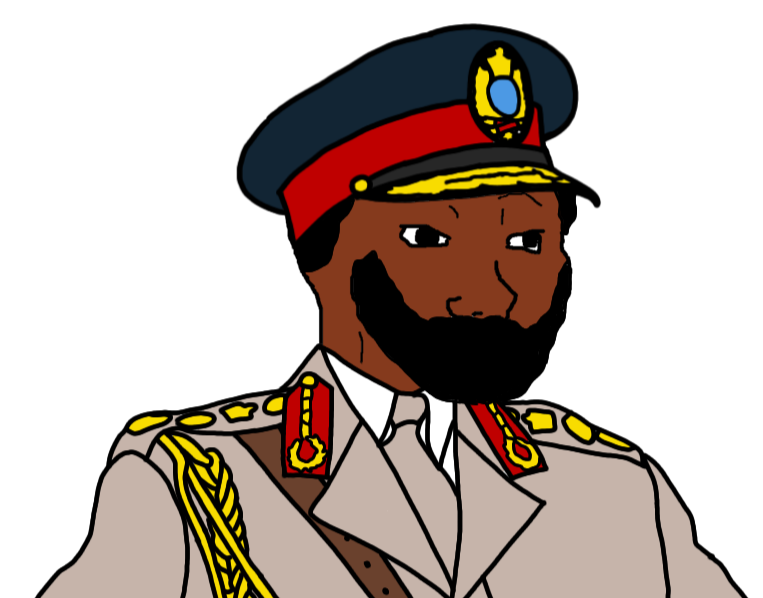
Label: 5_Blackjak